Question: What is the reading of this measurement?
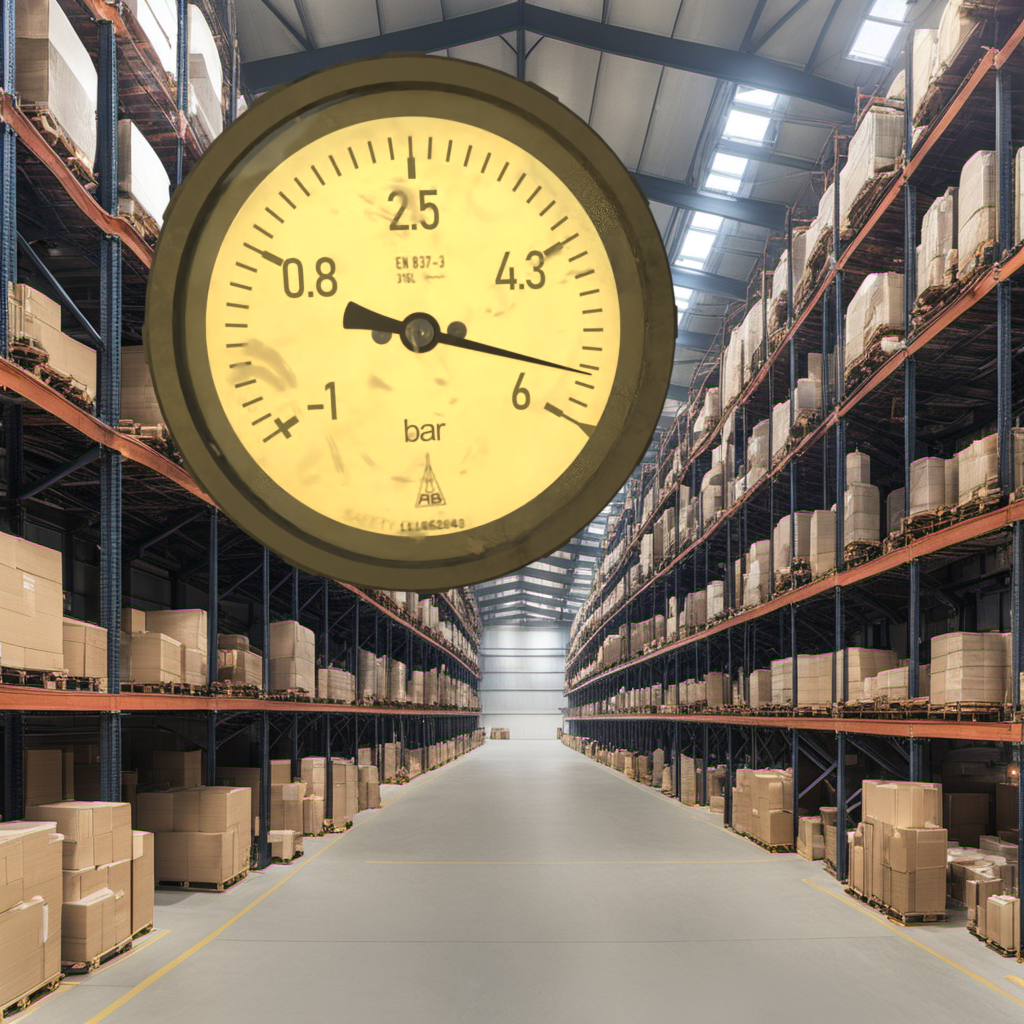
Answer: The result is 5.53
Question: What is the reading range of the measurement in the image?
Answer: The range is from -1 to 6
Question: What is the minimum and maximum value of this measurement?
Answer: The minimum value is -1 and the maximum value is 6